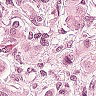
Metastatic tissue present: yes